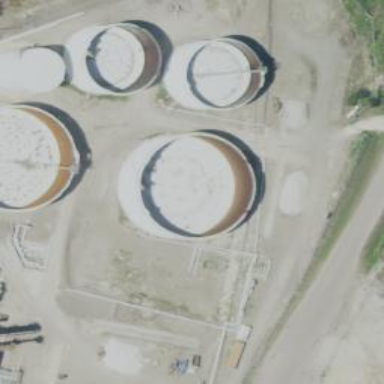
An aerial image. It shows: Storage tank which is man-made and housed in building.